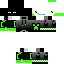
A female skeleton skin with dark skin, wearing brown helmet dressed in a green_skin armor chest and black pants, featuring a closed mouth.